Question: In my Spring web application, for customer registration page I am adding and removing divs containing text, img and a-ref elements. When I write the code inside the same jsp the page works perfectly but according to my requirement when I try to put javascript code into a js file and import it and click add button a new div is inserted along with script code as given below,

the js function I am using to add a div is..
'''
function addInputBox() {
var ni = document.getElementById('myDiv');
var numi = document.getElementById('theValue');
var num = (document.getElementById('theValue').value -1)+ 2;
numi.value = num;
var newdiv = document.createElement('div');
var divIdName = 'my'+num+'Div';
newdiv.setAttribute('id',divIdName);
var htmlString = '<div style="margin-top: 5px"><input type="text"name="service_name" title="Service Name" maxlength="200" style="width:400px;vertical-align:middle;"/>'+
'<a href="javascript:removeInputBox(''+divIdName+'')"><img src="<c:url value="/resources/img/common/x.png" />" alt="" style="vertical-align:middle;margin-left: 5px"/></a>'+
'<img src="<c:url value="/resources/img/ope/new.png" />" style="vertical-align:middle;margin:2px 0 0 2px;margin-left: 5px" /> </div> ';
newdiv.innerHTML = htmlString;
ni.appendChild(newdiv);}
'''
any idea what may went wrong? any help would be greatly appreciated..
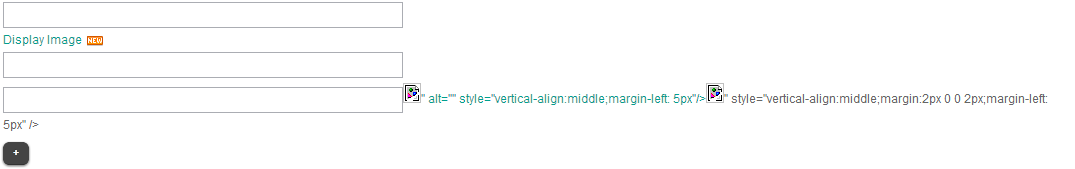
Answer: pretty sure the script is there , because you are not escaping the quotation..try this
'''
<img src="<c:url value="/resources/img/common/x.png" />" alt="" style="vertical-align:middle;margin-left: 5px"/></a>'+
'<img src="<c:url value="/resources/img/ope/new.png" />" style="vertical-align:middle;margin:2px 0 0 2px;margin-left: 5px" />
'''
missing escape..."" in ur img tag....
not sure wat c:url is...
hope this helps